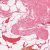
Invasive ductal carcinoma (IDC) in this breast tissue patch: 0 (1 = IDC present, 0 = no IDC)